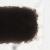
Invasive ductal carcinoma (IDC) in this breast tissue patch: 0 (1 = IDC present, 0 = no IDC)